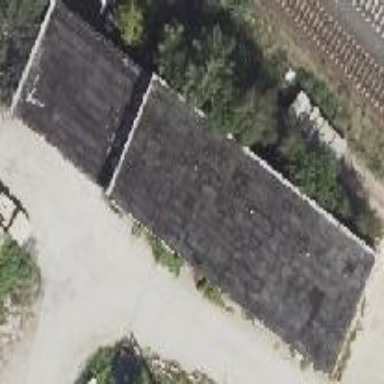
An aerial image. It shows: Flat-roofed commercial building.